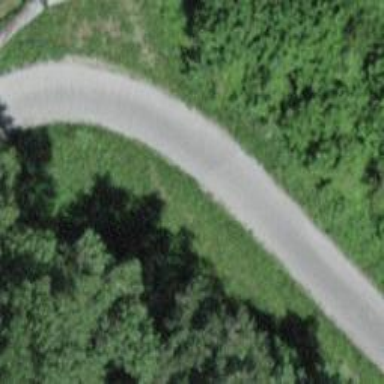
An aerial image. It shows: Asphalt service road.